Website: slack
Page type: payment
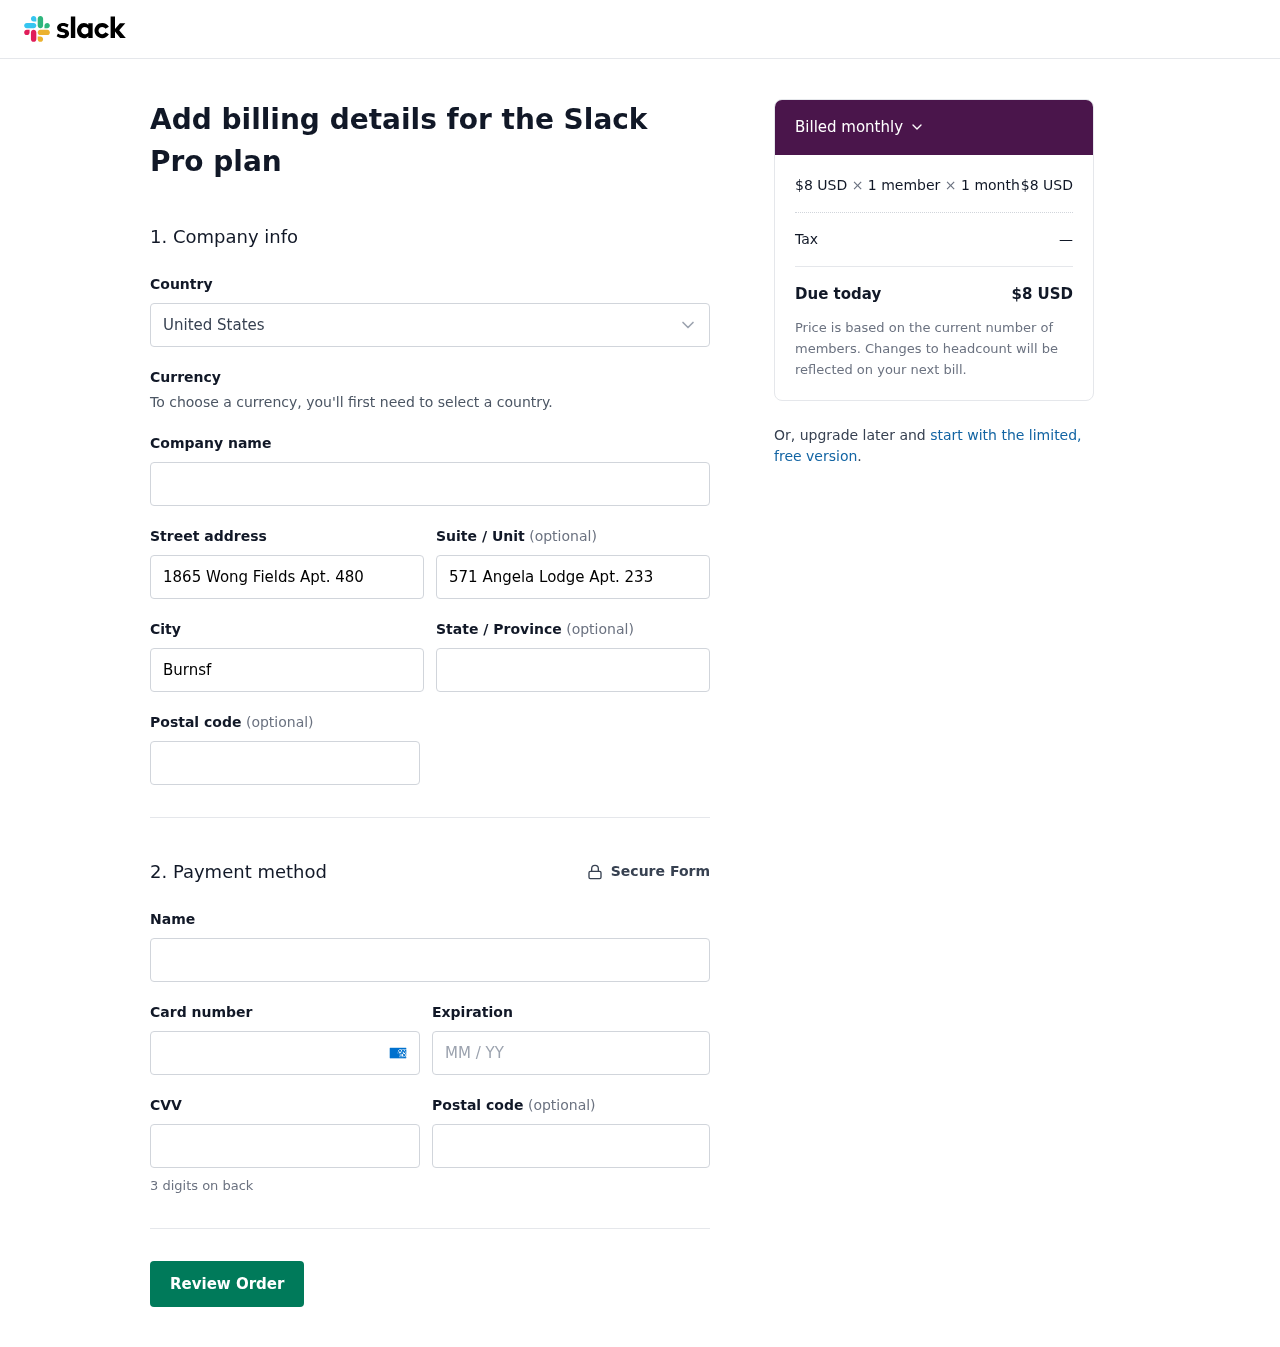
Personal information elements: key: PII_COUNTRY
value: United States
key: PII_STREET
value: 1865 Wong Fields Apt. 480
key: PII_STREET2
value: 571 Angela Lodge Apt. 233
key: PII_CITY
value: Burnsfurt
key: PII_STATE
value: AS
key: PII_POSTCODE
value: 67610
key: PII_FULLNAME
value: Rhonda Garza
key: PII_CARD_NUMBER
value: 3450 3850 0232 032
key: PII_CARD_EXPIRY
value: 06/27
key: PII_CARD_CVV
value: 9755
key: PII_POSTCODE2
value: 03404
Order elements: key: ORDER_PRICE_PER_MEMBER
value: $8 USD
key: ORDER_NUM_MEMBERS
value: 1 member
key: ORDER_NUM_MONTHS
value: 1 month
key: ORDER_SUBTOTAL
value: $8 USD
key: ORDER_TAX
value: —
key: ORDER_TOTAL
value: $8 USD